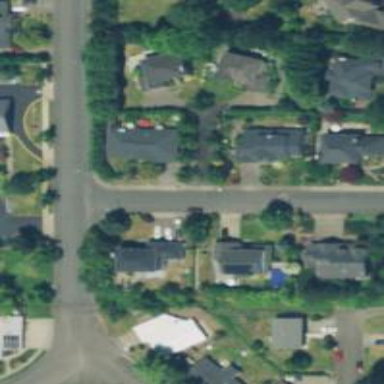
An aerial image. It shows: Residential road with sidewalk on the left side.